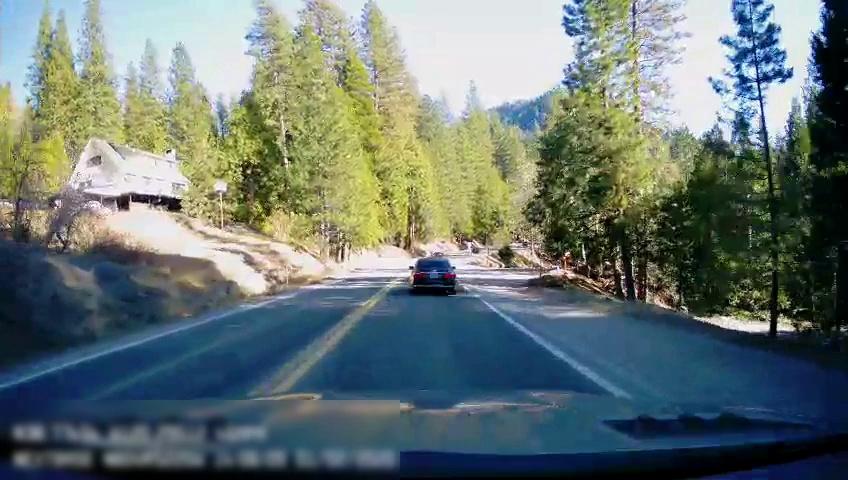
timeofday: Day
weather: Sunny
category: Drivable Space
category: Vehicles | Car
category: Lanes | Opposite Lane
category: Lanes | Opposite Lane
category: Lanes | Current Lane
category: Lanes | Current Lane